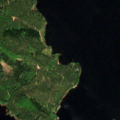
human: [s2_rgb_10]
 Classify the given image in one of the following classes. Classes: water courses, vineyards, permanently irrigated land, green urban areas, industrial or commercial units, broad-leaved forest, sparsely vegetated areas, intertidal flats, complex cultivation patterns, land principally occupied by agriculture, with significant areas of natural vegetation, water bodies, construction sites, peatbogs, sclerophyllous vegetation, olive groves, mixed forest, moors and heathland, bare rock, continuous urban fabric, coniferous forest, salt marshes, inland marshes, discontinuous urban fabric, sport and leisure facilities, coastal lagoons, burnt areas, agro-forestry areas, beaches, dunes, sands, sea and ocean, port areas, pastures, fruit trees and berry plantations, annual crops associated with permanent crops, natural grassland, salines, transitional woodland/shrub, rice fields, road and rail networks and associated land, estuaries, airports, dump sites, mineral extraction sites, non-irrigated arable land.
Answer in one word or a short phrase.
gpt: coniferous forest, mixed forest, water bodies